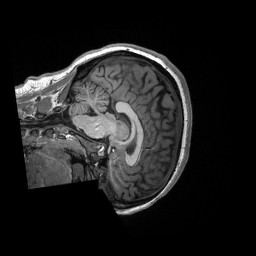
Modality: T1w
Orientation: sagittal
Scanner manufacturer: siemens
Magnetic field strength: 3 T
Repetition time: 2.3 s
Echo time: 0.00298 s